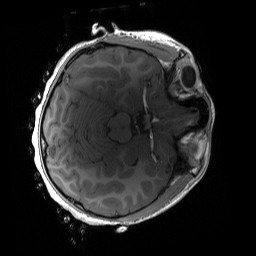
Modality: T1w
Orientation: axial
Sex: female
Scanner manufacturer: siemens
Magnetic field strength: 3 T
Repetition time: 1.9 s
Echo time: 0.00243 s